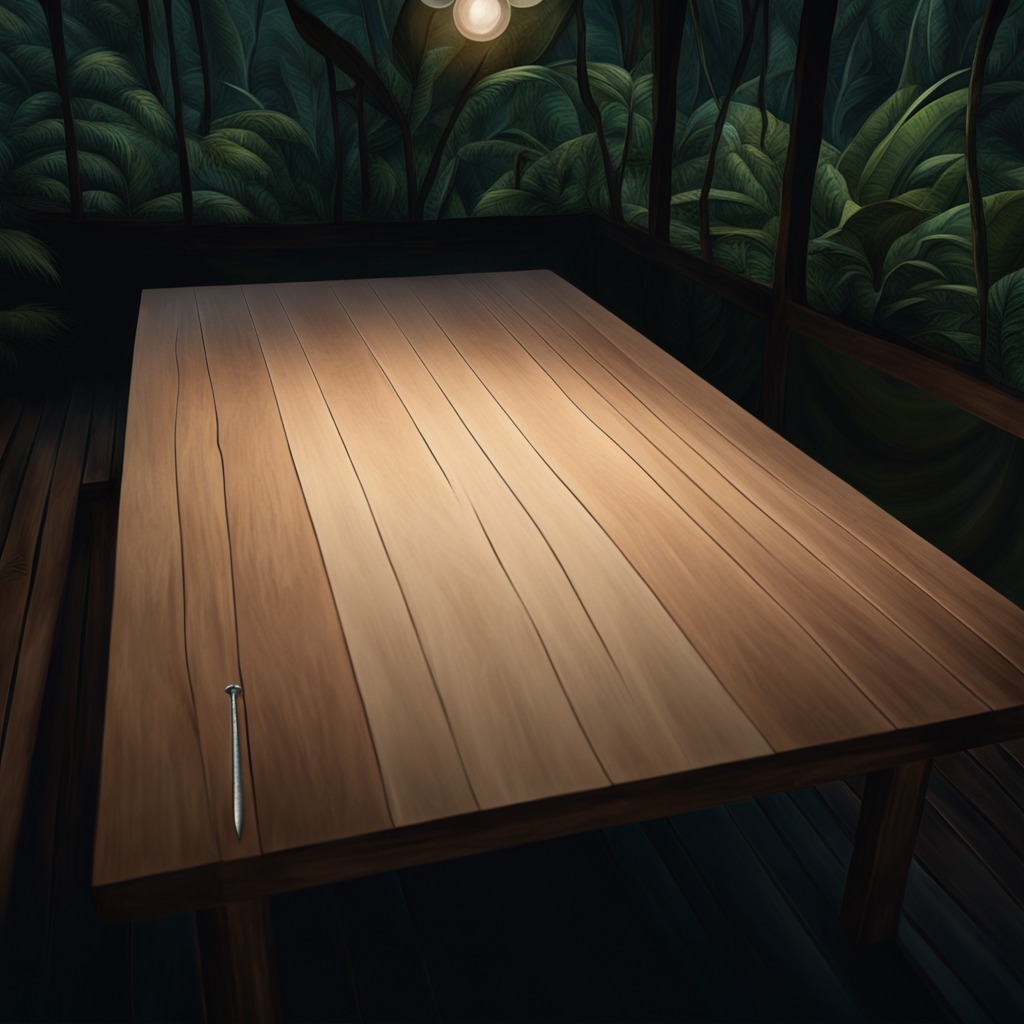
A iron nail is lying on the wooden table.